Question: I'm planning to create a group in SQL Server. So with this query I have a result of 2 columns. Columns 'Groupings' and 'MemberCount'. In such case there's more than one of row 'Grp4'. I suppose to must have 4 rows only as result which I don't now how to.

'''
SELECT
Groupings = CASE
WHEN clnDept = 'Dept1' THEN 'Grp1'
WHEN clnDept IN('Dept2', 'Dept3', 'Dept4') THEN 'Grp2'
WHEN clnDept = 'Dept5' THEN 'Grp3'
ELSE 'Grp4'
END,
MemberCount = Count(*)
FROM
tblEmpData
GROUP BY
clnDept
'''
How am I going to join or put in 1 row the result grp4 with 'CASE ELSE 'Grp4''? In consideration that I might not know what are the other dept.
Thanks in advance for your help.
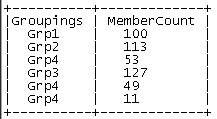
Answer: In some databases, you can use the column alias:
'''
SELECT (CASE WHEN clnDept = 'Dept1' THEN 'Grp1'
WHEN clnDept IN('Dept2', 'Dept3', 'Dept4') THEN 'Grp2'
WHEN clnDept = 'Dept5' THEN 'Grp3'
ELSE 'Grp4'
END) as Groupings,
Count(*) as MemberCount
FROM tblEmpData
GROUP BY Groupings;
'''
Or, repeat the 'case' expression:
'''
SELECT (CASE WHEN clnDept = 'Dept1' THEN 'Grp1'
WHEN clnDept IN('Dept2', 'Dept3', 'Dept4') THEN 'Grp2'
WHEN clnDept = 'Dept5' THEN 'Grp3'
ELSE 'Grp4'
END) as Groupings,
Count(*) as MemberCount
FROM tblEmpData
GROUP BY (CASE WHEN clnDept = 'Dept1' THEN 'Grp1'
WHEN clnDept IN('Dept2', 'Dept3', 'Dept4') THEN 'Grp2'
WHEN clnDept = 'Dept5' THEN 'Grp3'
ELSE 'Grp4'
END);
'''